Question: Can anyone help me here please. Unless I'm missing the blindingly obvious, i'm total stumped.
How is this query returning that line, when I'm asking for everything less or equal to 6 in the price column, and every greater or equal to 500 in the minutes column.
1. minutes is a varchar
2. price is an int
price is an int

'''
CREATE TABLE 'gg_Crates' (
'id' int(11) NOT NULL AUTO_INCREMENT,
'price' int(11) NOT NULL,
'minutes' varchar(11) COLLATE utf8_unicode_ci NOT NULL,
'sms' varchar(11) COLLATE utf8_unicode_ci NOT NULL,
'data' varchar(11) COLLATE utf8_unicode_ci NOT NULL,
'url' varchar(100) COLLATE utf8_unicode_ci NOT NULL,
'bb' int(5) NOT NULL,
PRIMARY KEY ('id')
) ENGINE=MyISAM AUTO_INCREMENT=7 DEFAULT CHARSET=utf8 COLLATE=utf8_unicode_ci
'''
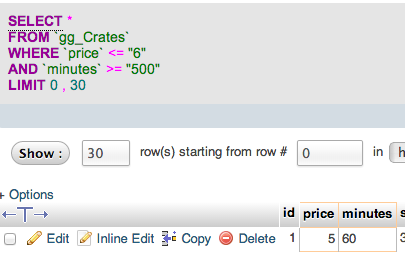
Answer: You are getting that row because you are comparing strings. '"500" >= "60"' is true, because of ASCII characters order.
You have to change the type of the 'minutes' column or parse the value when filtering data. Eg.
'''
SELECT *, CONVERT(minutes,UNSIGNED INTEGER) AS minutes_int
...
WHERE
...
AND 'minutes_int' >= 600
...
'''
As could also try comparing the string value to the integer value directly, eg.
'''
AND 'minutes' >= 600
'''
by removing the commas, but I suggest you to think about changing the column format, if possible, since representing minutes as a 'varchar(11)' is not correct and will also make you occupy lots of space without reason.